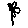
Label: flower